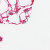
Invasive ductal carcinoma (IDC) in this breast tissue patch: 0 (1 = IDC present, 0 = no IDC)